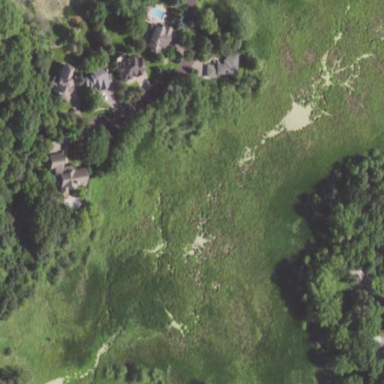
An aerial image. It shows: Marshy wetland area.